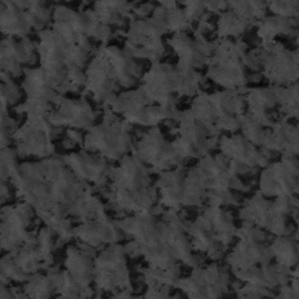
Label: frost